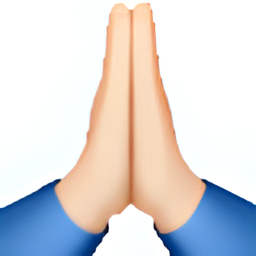
Name: person with folded hands
Emoji: 🙏🏻
Group: People & Body
Sub-group: hands